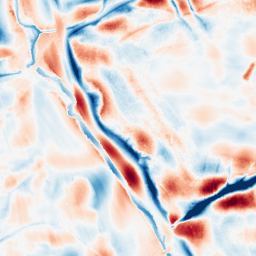
Category: wavelet
Decomposition family: wavelet_biorthogonal
Decomposition parameters: wavelet: bior3.5
level: 5
Upsampling method: bicubic
Upsampling parameters: scale: 4
Upsampling scale: 4